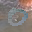
Label: 0